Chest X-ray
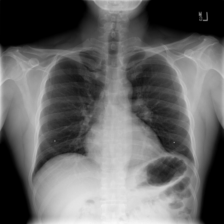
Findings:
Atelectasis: negative
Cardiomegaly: negative
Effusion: negative
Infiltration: negative
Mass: negative
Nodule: negative
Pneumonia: negative
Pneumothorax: negative
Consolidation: negative
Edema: negative
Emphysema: negative
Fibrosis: negative
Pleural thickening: negative
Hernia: negative